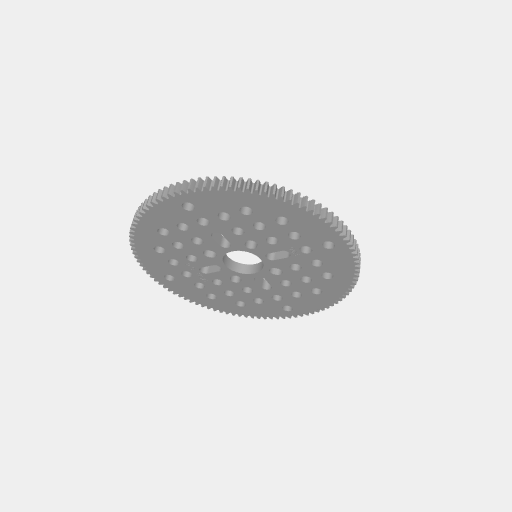
Part: HubMountAcetalGear96T